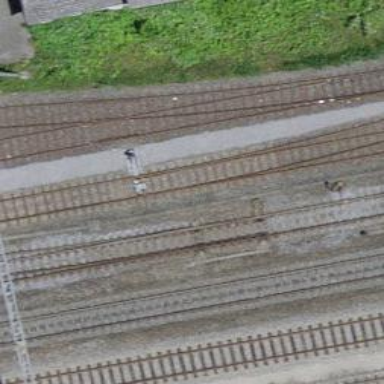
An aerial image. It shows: Railway switch.